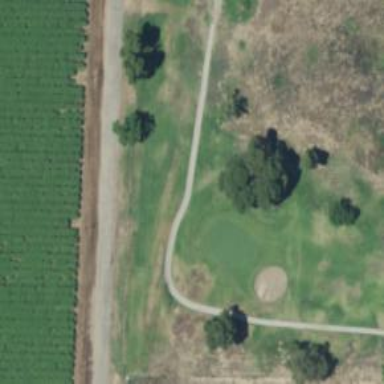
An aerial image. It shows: Golf hole.